Question: Html
'''
<div ng-controller="topicController">
<a href="#/dashboard">Dashboard</a> | <a href="#/topics">Topics</a> | <a href="#/users">Users</a>
<h4>{{topic.user_name}} posted a topic</h4>
<h2>{{topic.topic}}</h2>
<h4>Description: {{topic.description}}</h4>
<div ng-controller="postController">
<label>Post Your Answer here</label>
<form>
<textarea name="post" ng-model="new_post.post"></textarea>
<input type='submit' value='Submit' ng-click='addPost(users._id, topic._id, users.name)'>
</form>
<div ng-repeat="x in topic.posts">
<h4>{{x.post}}</h4>
<p>Likes:{{x.up_vote}} Dislikes:{{x.down_vote}}</p>
<ul ng-repeat="i in topic.posts[x].comments">
<li>{{topic.posts[x].comments[i].comment}}</li>
</ul>
<div ng-controller="commentController">
<form>
<textarea name="comment" ng-model="model.comment"></textarea><br>
<input type="submit" value="Submit" ng-click="addComment(users._id, x._id, users.name)">
</form>
</div>
</div>
</div>
</div>
'''
As you can see in the image below, I have all the data popualted, the Topic Object, inside topic Posts, & inside posts Comments.
In my my html i can display the topic content & the posts properly, but having difficulty displaying the comments.
The comments are adding to DB but not showing. I have a ng-repeat to itterate through each comment of each post but its just not showing up. Attaching Image to display the entire object in my console.

Is my ng-repeat wrong ?
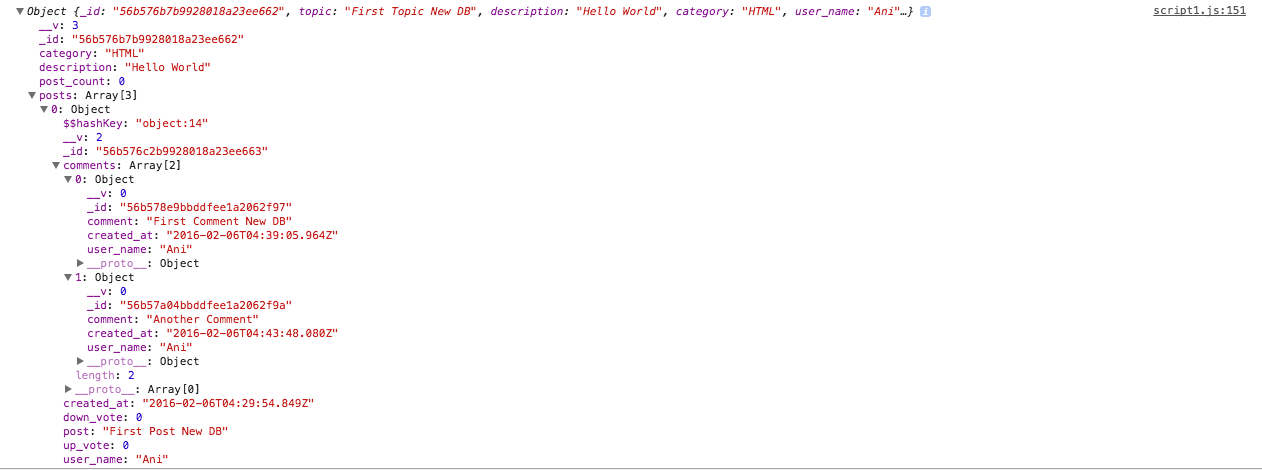
Answer: Your 'x' is a 'post' object, not an index. So your inner 'ng-repeat' should be
'''
<ul ng-repeat="c in x.comments">
<li>{{c.comment}}</li>
</ul>
'''